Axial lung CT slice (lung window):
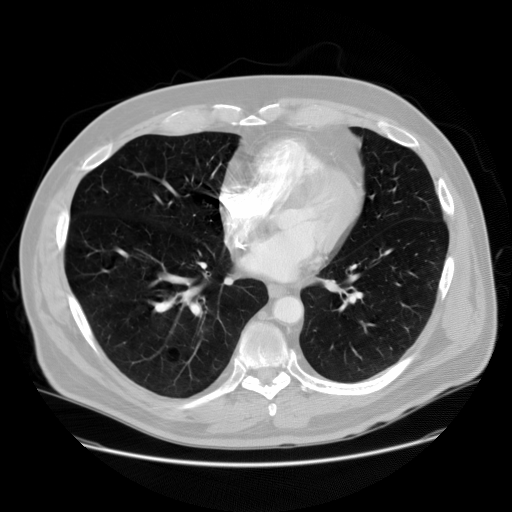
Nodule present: no